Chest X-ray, AP view. Patient: 54 years old, sex M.
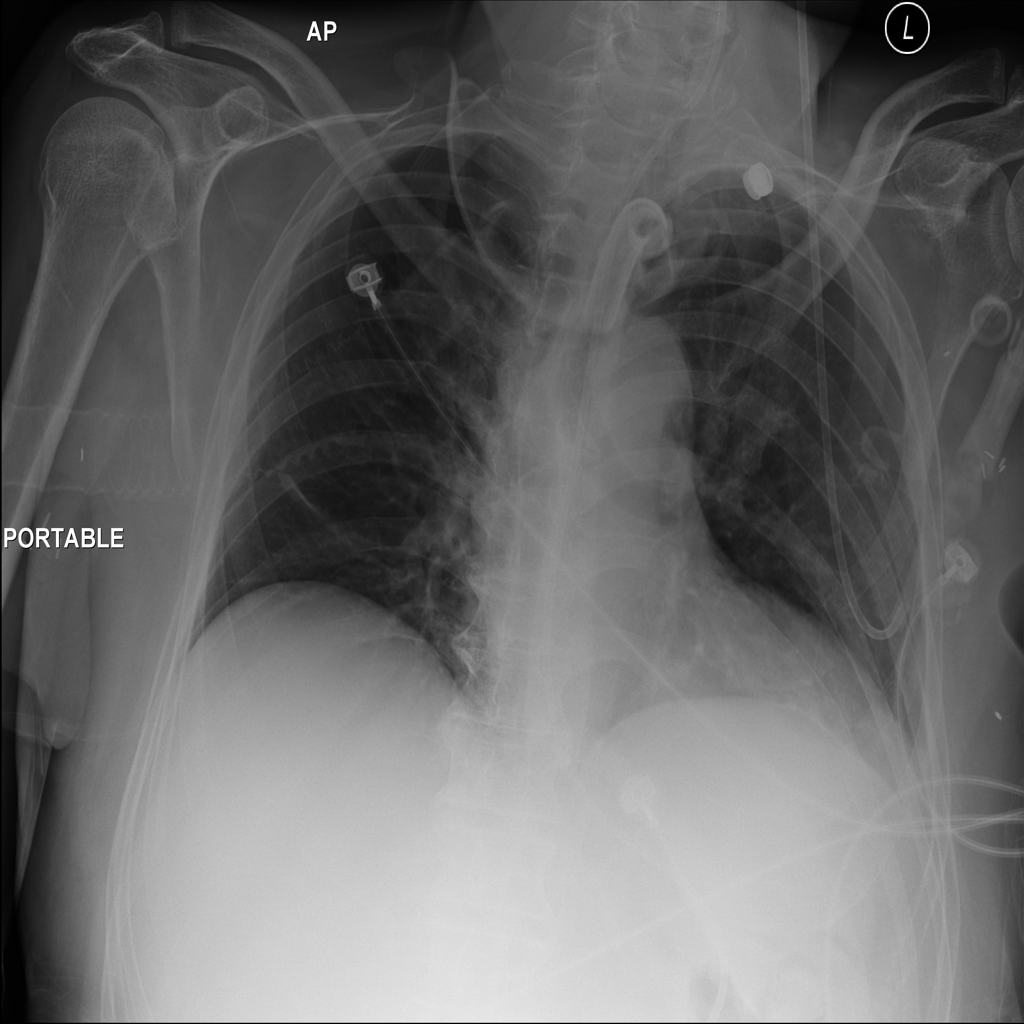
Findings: No Finding